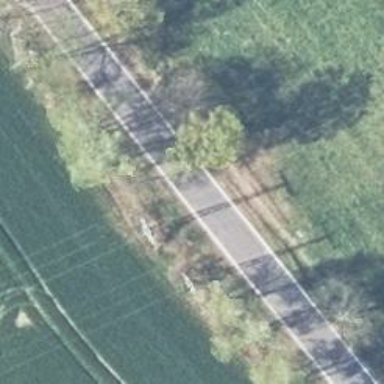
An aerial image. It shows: Minor power line.